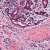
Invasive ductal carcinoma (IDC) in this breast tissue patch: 0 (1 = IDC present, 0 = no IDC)